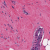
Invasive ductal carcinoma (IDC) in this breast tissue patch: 0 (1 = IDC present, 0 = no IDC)